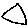
Label: triangle